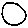
Label: circle